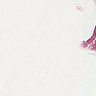
Metastatic tissue present: no